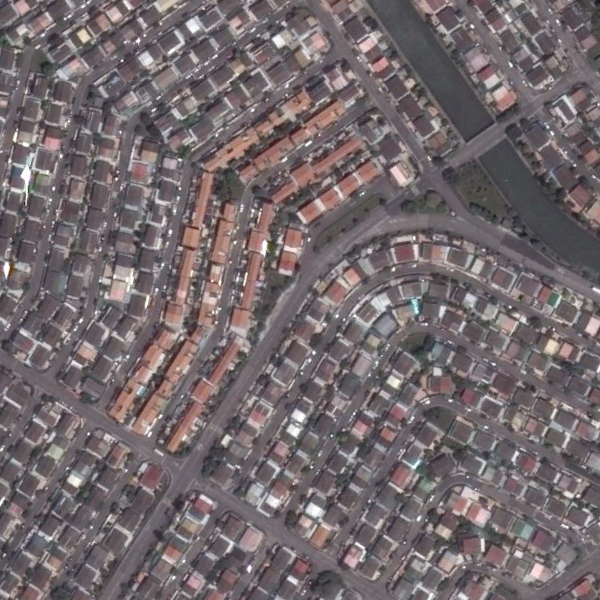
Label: DenseResidential